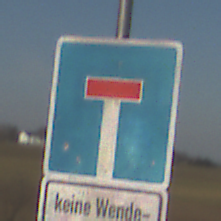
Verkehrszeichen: Sackgasse
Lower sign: HinweisGeaenderteVorfahrtVerkehrsfuehrungVerkehrsregelung3
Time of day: MorningAfternoon
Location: Outdoor (Nature)
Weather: Clear
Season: Winter
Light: Natural